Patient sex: M
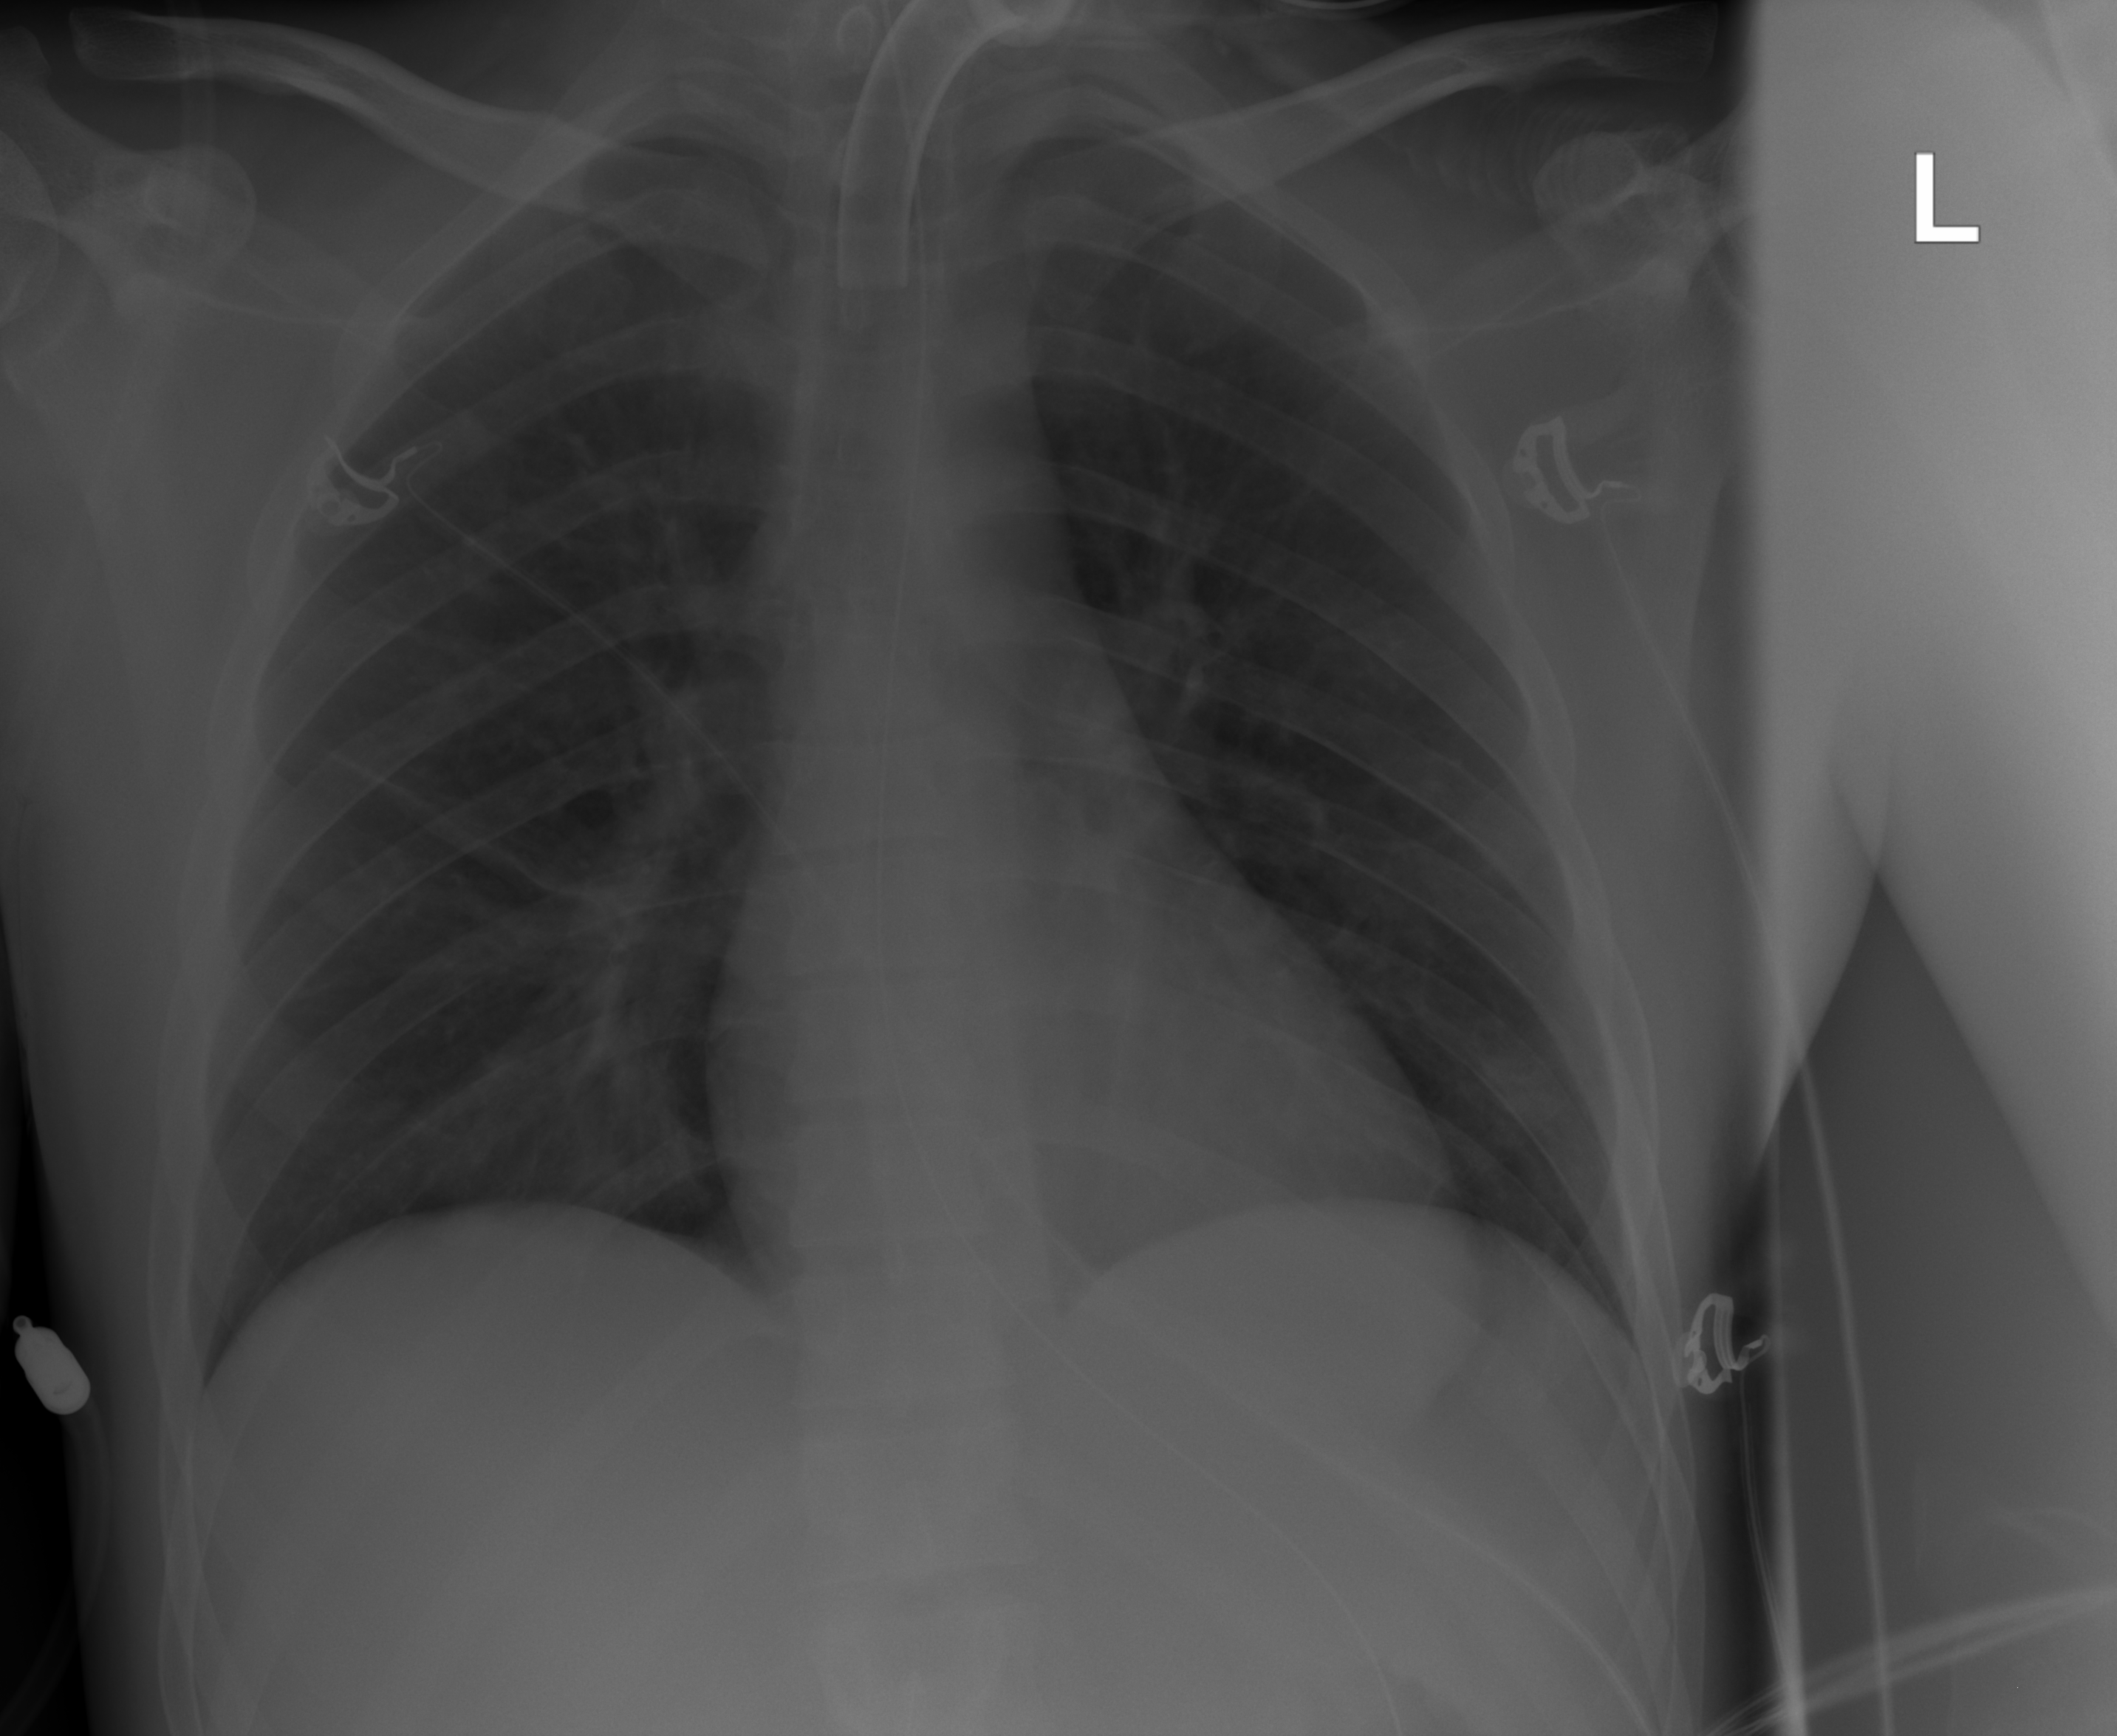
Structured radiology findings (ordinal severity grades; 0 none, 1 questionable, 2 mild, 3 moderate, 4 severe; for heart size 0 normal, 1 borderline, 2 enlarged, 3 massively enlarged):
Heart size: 0
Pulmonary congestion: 2
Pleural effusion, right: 0
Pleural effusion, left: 0
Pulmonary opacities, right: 0
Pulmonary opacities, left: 0
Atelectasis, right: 2
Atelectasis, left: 0